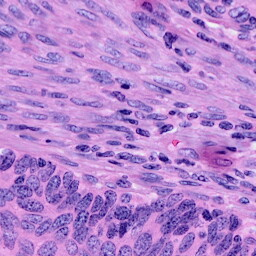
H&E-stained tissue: Cervix